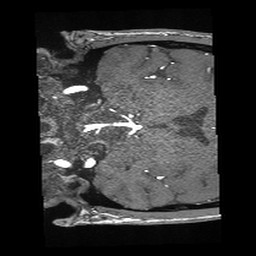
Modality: angio
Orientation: coronal
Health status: ill
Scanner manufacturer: siemens
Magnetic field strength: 3 T
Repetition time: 0.02 s
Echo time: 0.0033 s